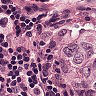
Metastatic tissue present: yes